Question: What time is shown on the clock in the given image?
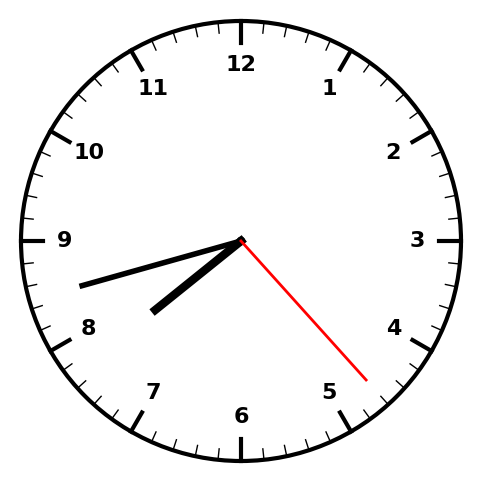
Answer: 07:42:23